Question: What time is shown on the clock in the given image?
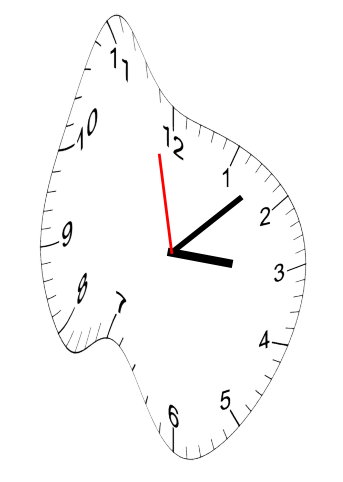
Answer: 03:07:58